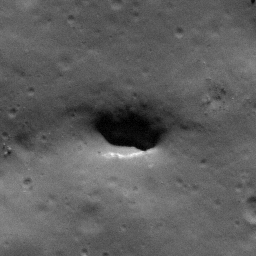
Pit: Copernicus 17b
Host crater: Copernicus
Host type: impact_melt
Lunar coordinates: latitude 10.24, longitude 339.601